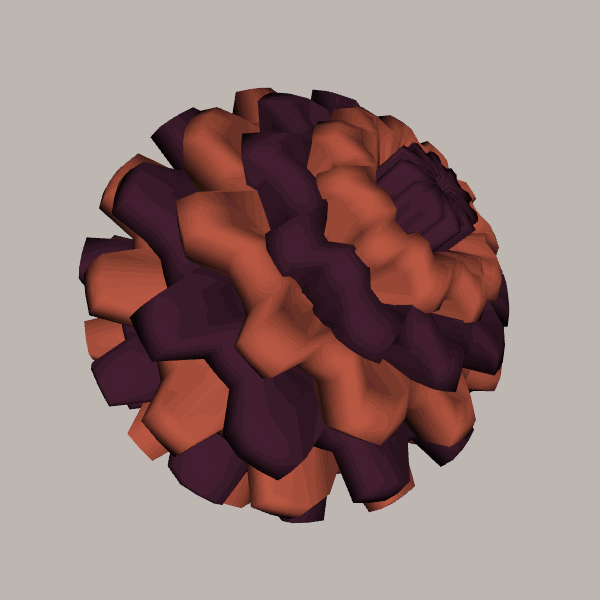
Background: light